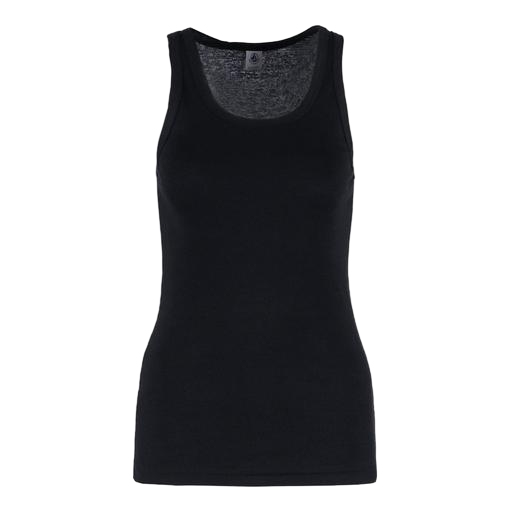
black slim tank, black rib vest, black jersey tank, white background